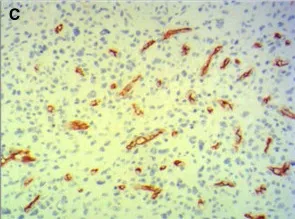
Immunohistochemical results. There was negative expression of. CD34.
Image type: pathology (immunostaining)